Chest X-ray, PA view. Patient: 66 years old, sex F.
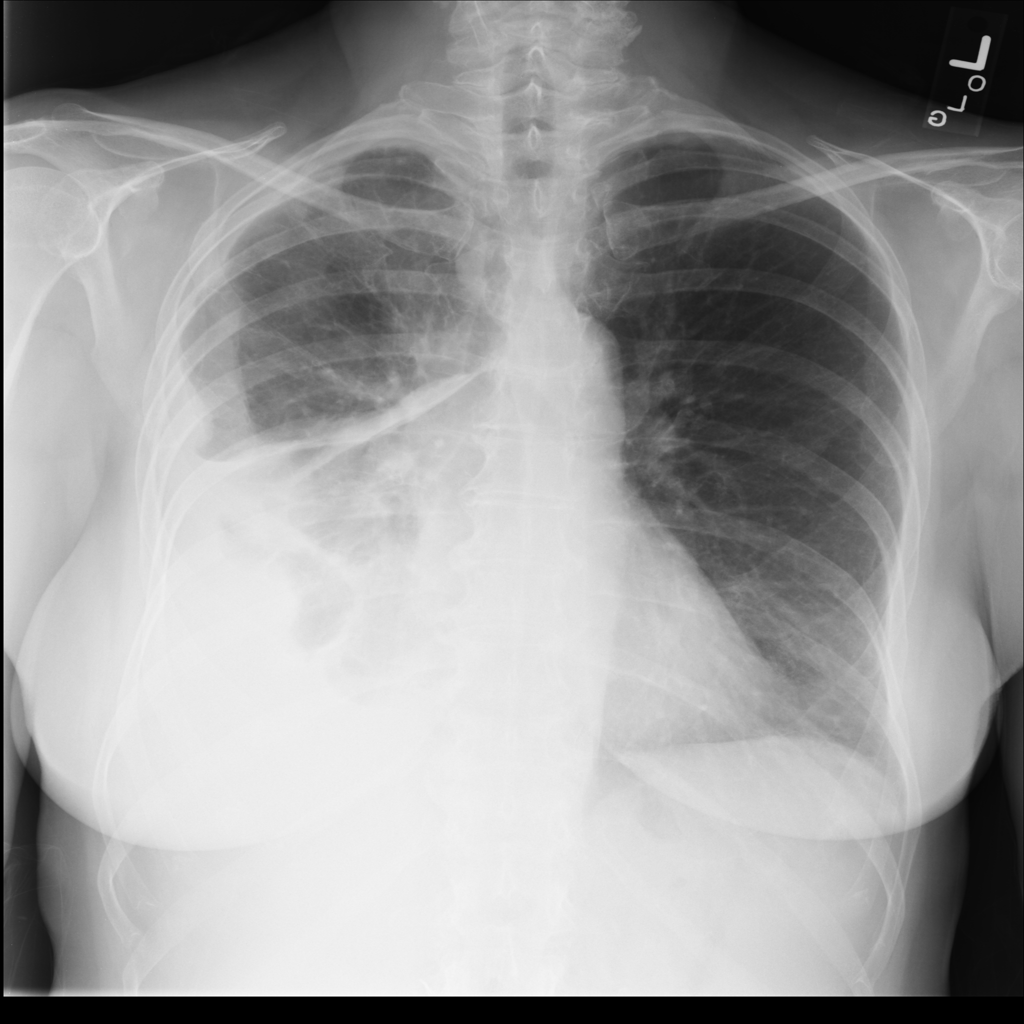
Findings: No Finding